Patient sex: M
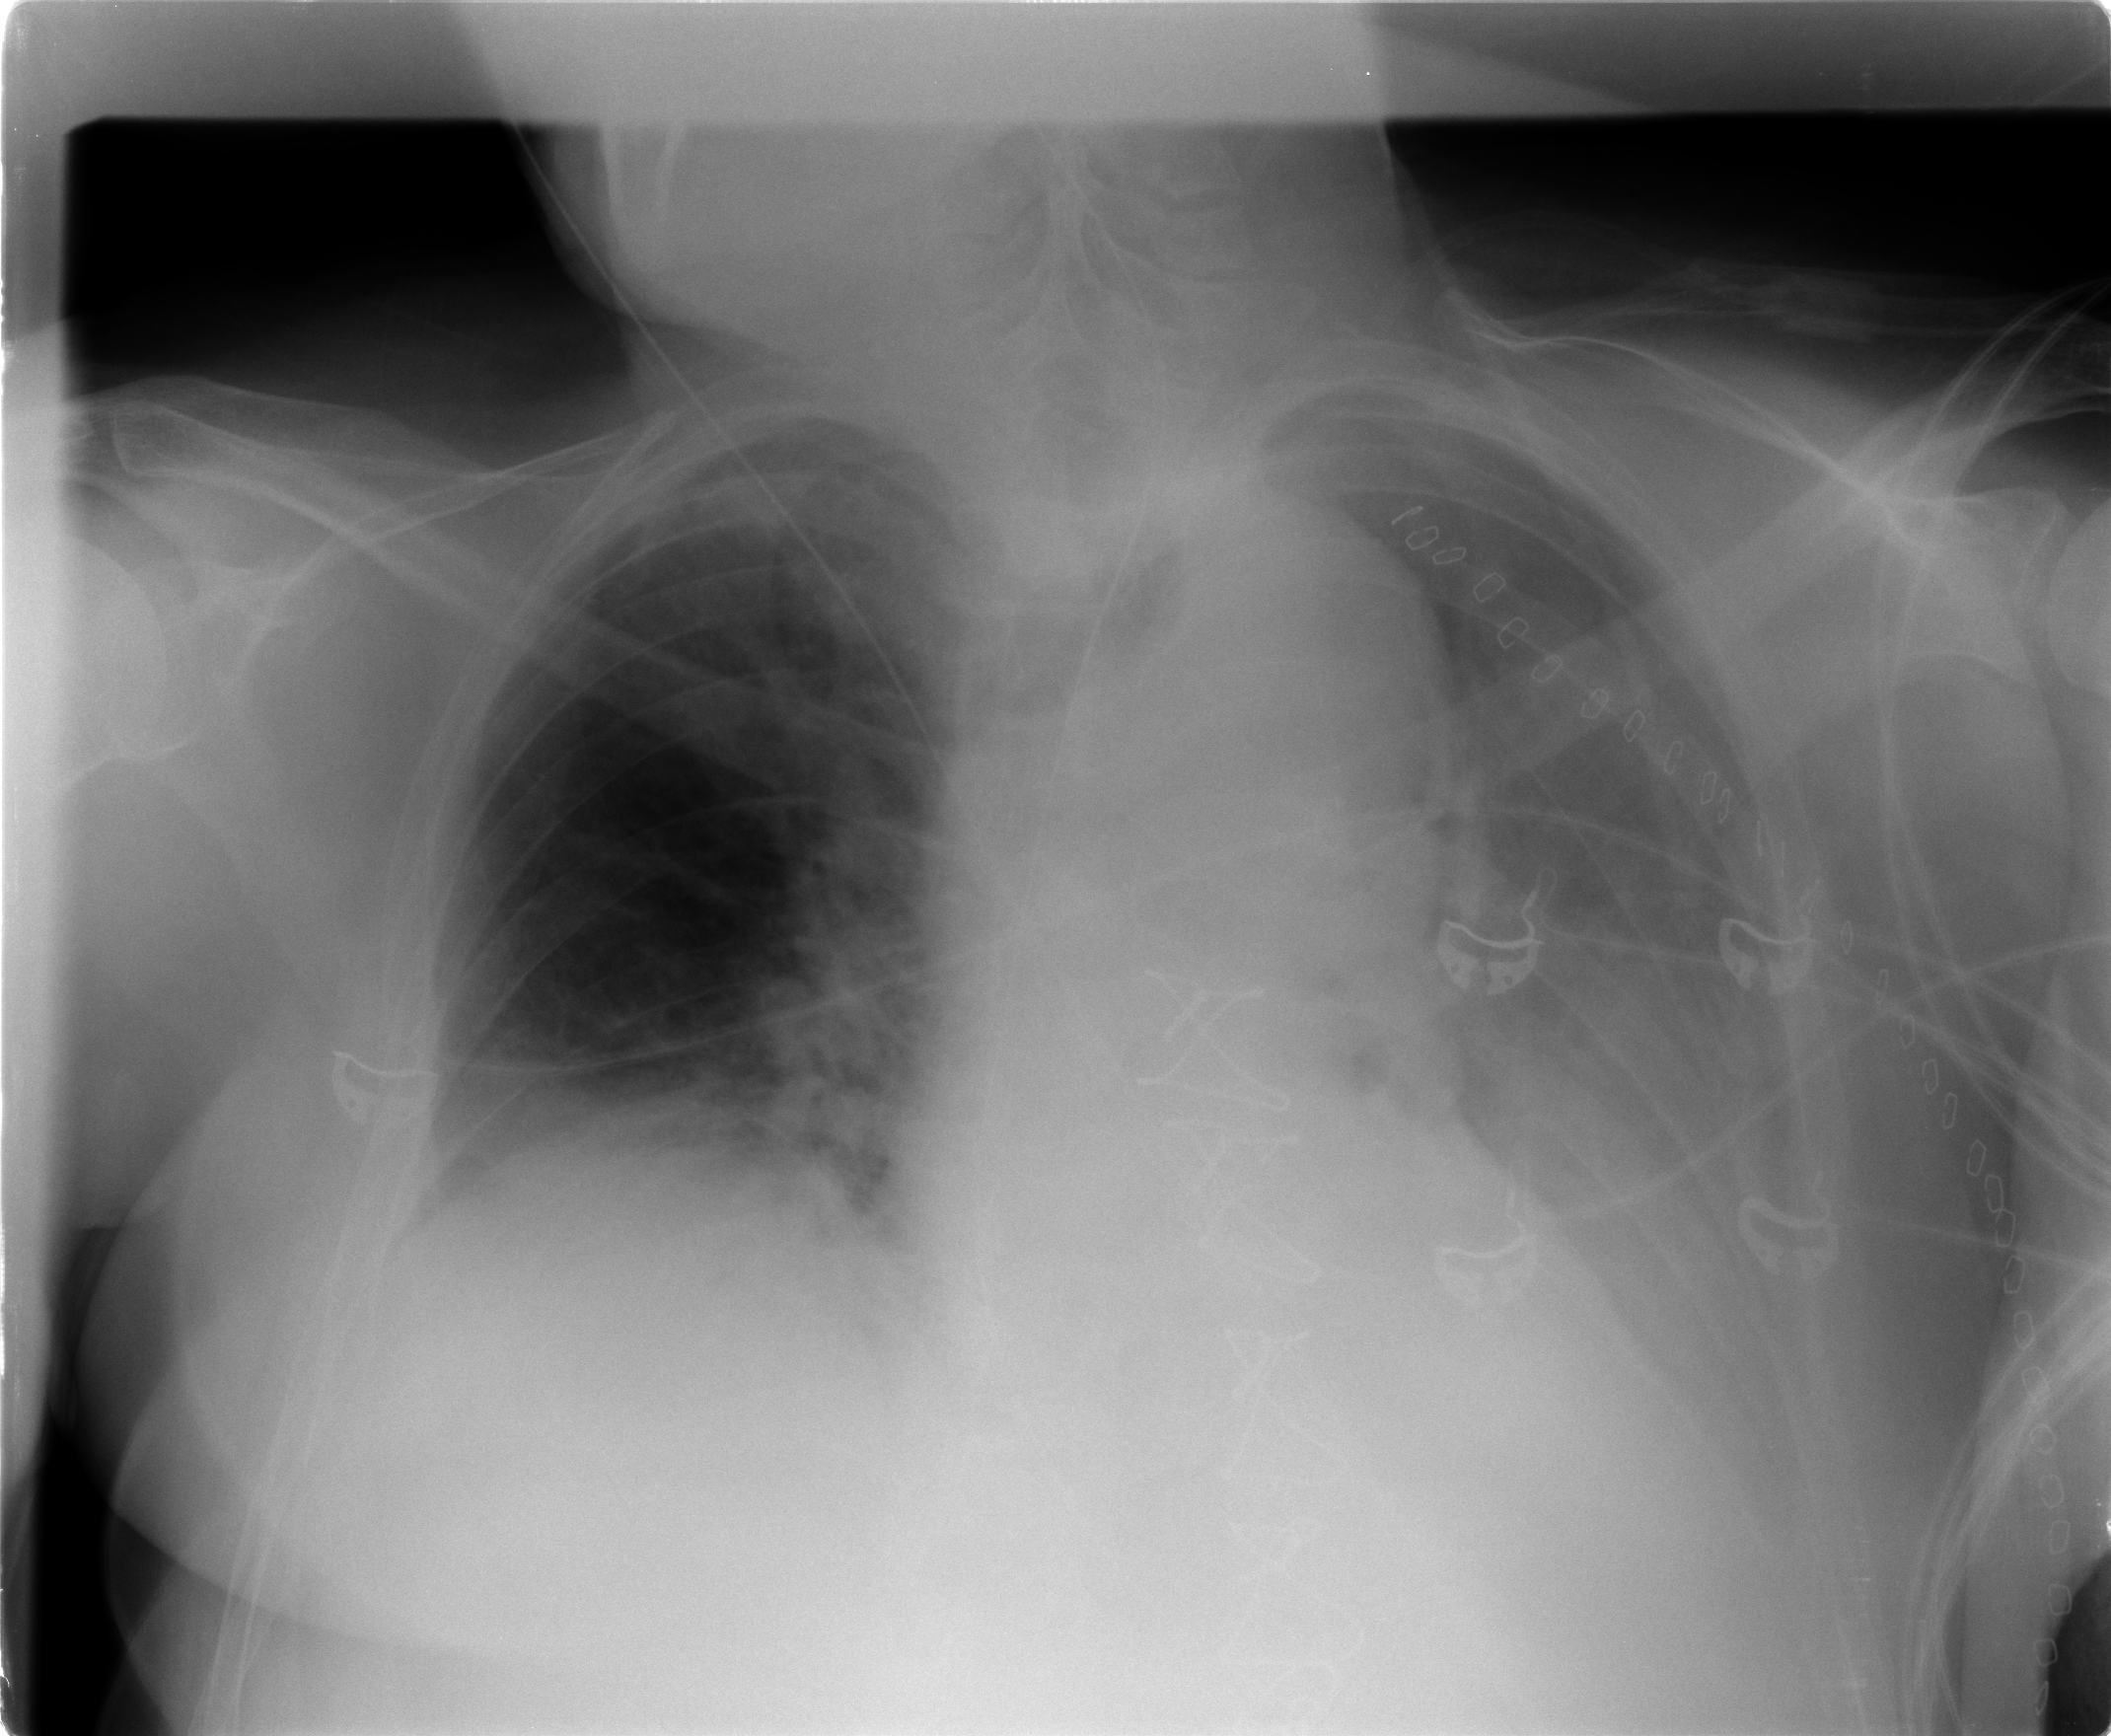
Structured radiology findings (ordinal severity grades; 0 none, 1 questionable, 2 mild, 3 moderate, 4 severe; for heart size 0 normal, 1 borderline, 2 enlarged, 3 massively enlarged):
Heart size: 0
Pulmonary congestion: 0
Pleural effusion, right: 1
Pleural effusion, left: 2
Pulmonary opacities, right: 0
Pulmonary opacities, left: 0
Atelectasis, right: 2
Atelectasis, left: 2